Question: I have this code in my custom MembershipProvider:
'''
public override void Initialize(string name, System.Collections.Specialized.NameValueCollection config)
{
if (config == null)
throw new ArgumentNullException("config");
if (name == null)
name = "MyCustomMembershipProvider";
...
}
'''
Resharper marks the second if-Statement and tells me, it would always evaluate to false.

But why would this always evaluate to false? I could easily pass null to the method as a parameter.
Is this a bug or is Resharper right here?
PS 1: I use Resharper 6.1
PS 2: I know using string.IsNullOrEmpty() would be the way to go here anyway. I'm just curious.
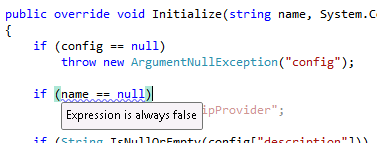
Answer: Probably, the argument 'name' is marked as '[NotNull]'. Resharper ships with contract metadata for common BCL classes.